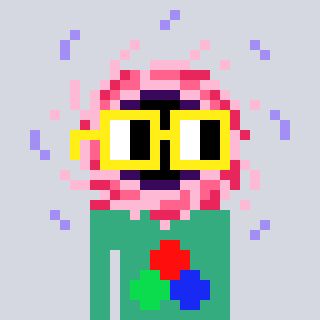
a pixel art character with square yellow glasses, a blackhole-shaped head and a teal-colored body on a cool background